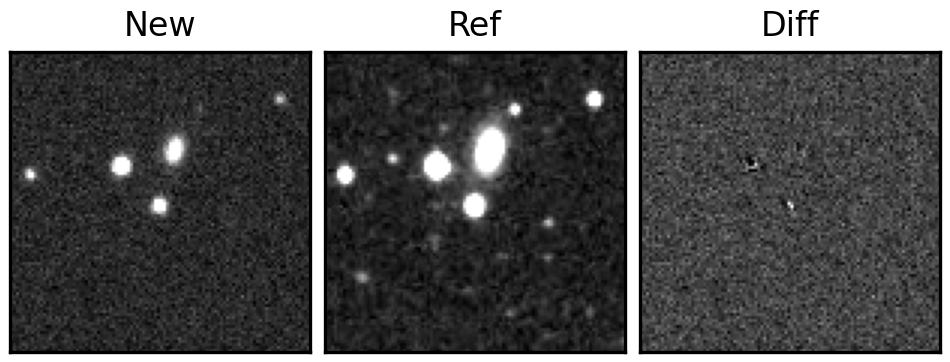
Label: bogus